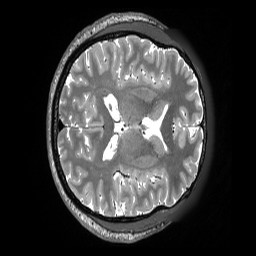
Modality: T2w
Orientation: axial
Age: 41
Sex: male